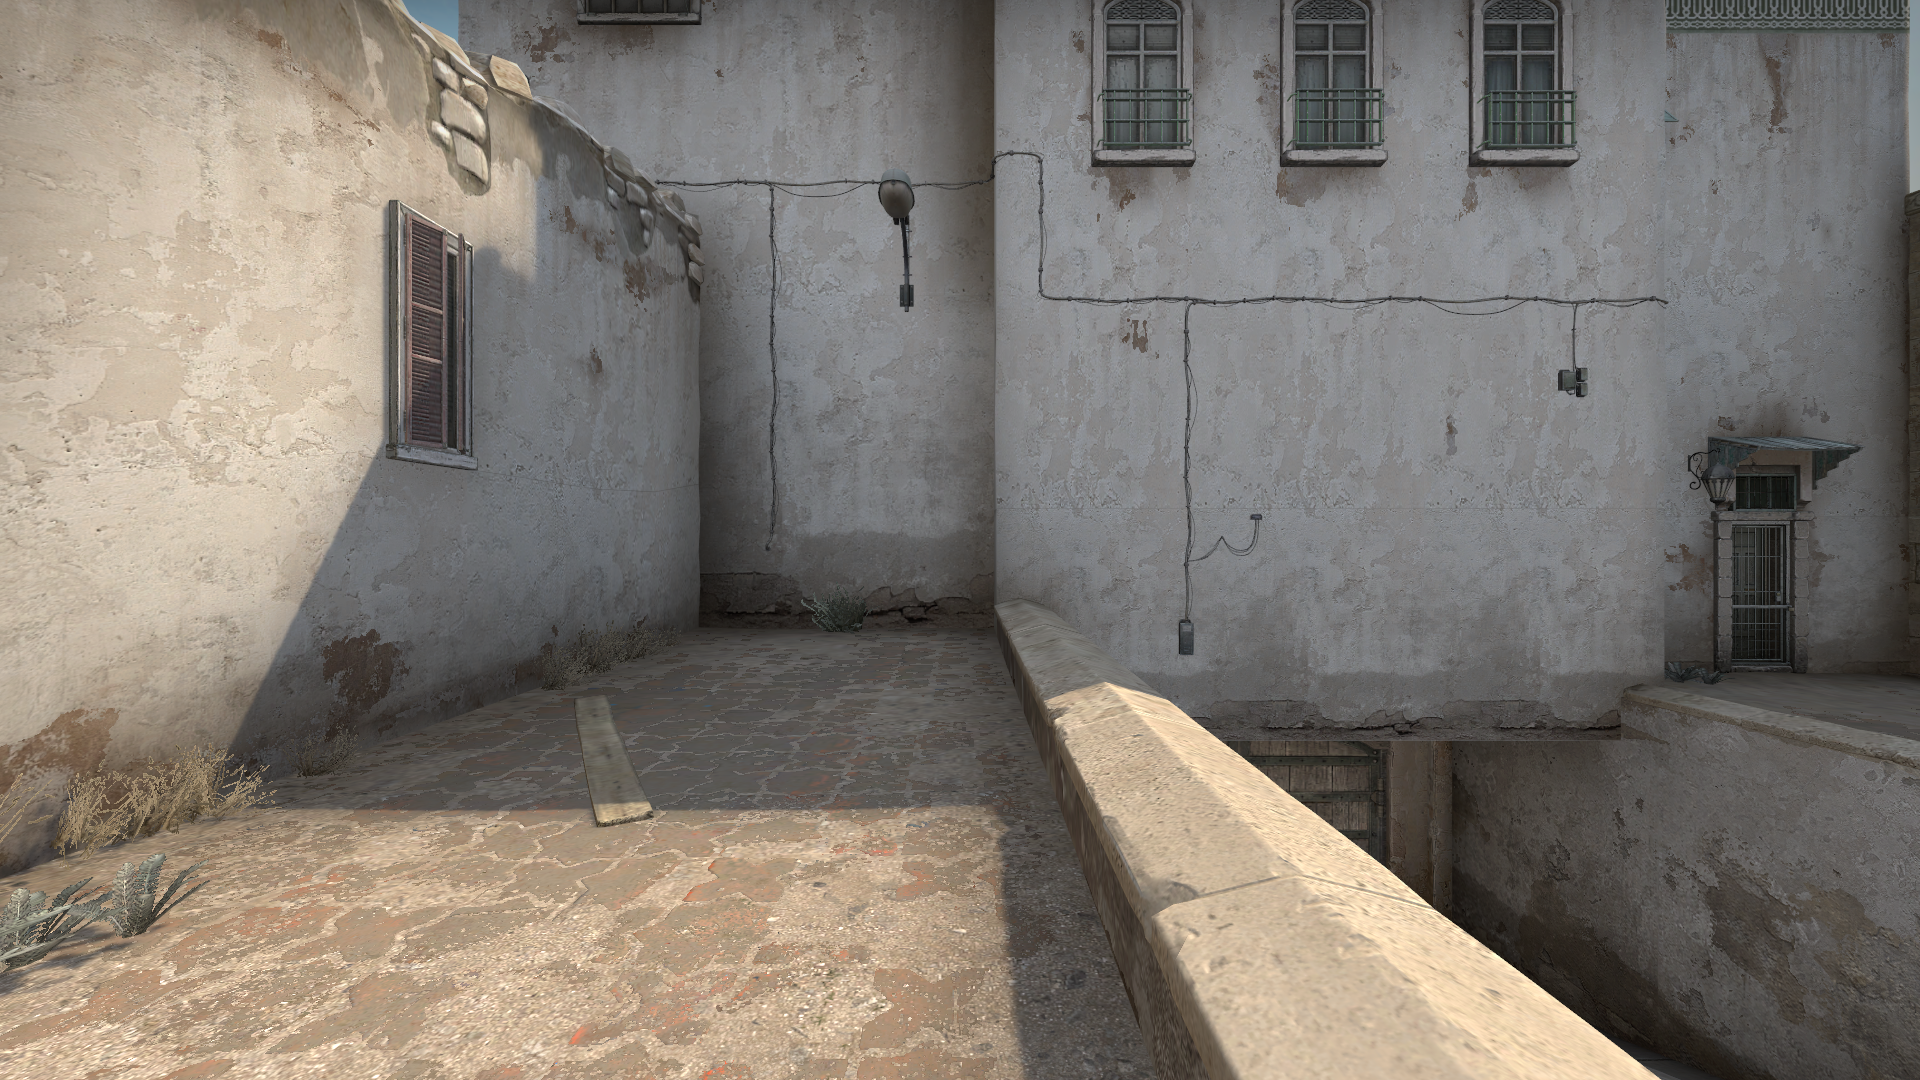
Map: de_dust2